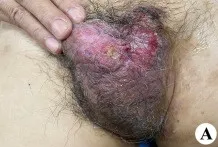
A 67-year-old patient with EMPD. An ulcerative and eczematous lesion was shown on his left scrotum (A).
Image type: medical_photograph (skin_photograph)